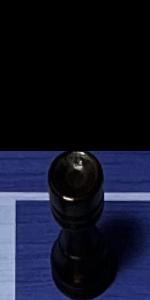
Label: Rook_Black